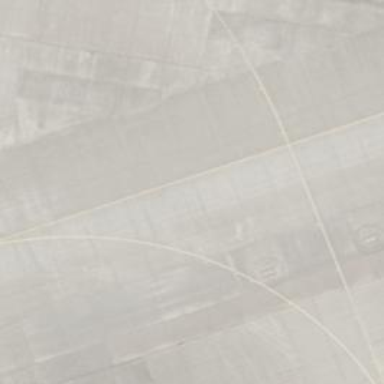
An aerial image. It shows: Concrete taxiway at the airport.